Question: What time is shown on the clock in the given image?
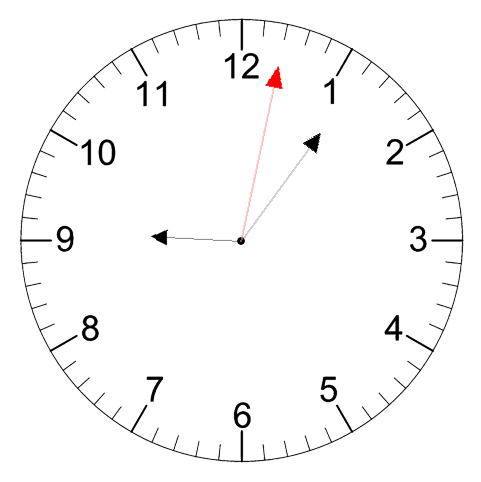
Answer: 09:06:02